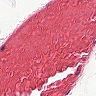
Metastatic tissue present: no